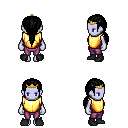
a pixel art fantasy rpg character, female body template, dark elf, purple skin, gold chest armor, magenta pants, black ponytail hairstyle, gold tiara, black shoes, four views (front, back, left, right), 2x2 character sprite sheet, small pixel art, hard edges, no anti-aliasing